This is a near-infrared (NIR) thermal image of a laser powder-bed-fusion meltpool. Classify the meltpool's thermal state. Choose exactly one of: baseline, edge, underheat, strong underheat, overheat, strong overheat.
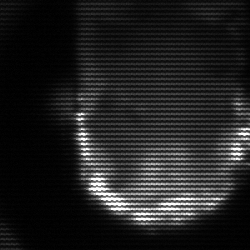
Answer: baseline